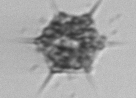
Label: Dictyocha